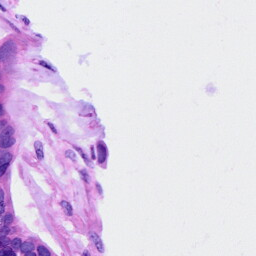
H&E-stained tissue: Ovarian